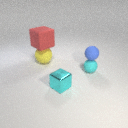
small cyan rubber sphere to the right of large yellow rubber sphere